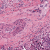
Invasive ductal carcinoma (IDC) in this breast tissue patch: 1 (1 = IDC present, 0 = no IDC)